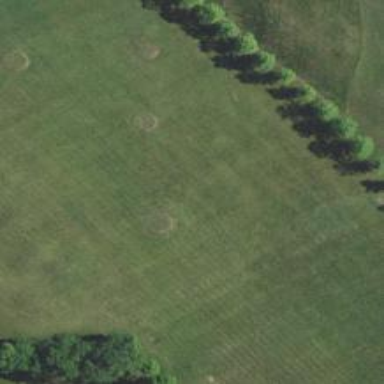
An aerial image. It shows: Grassy area designated as driving range for golf.